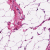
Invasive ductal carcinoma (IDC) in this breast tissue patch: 0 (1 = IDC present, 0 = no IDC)